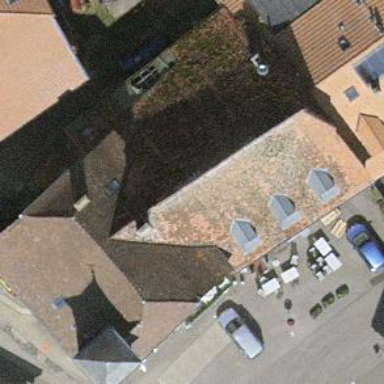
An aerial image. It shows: Restaurant in building.